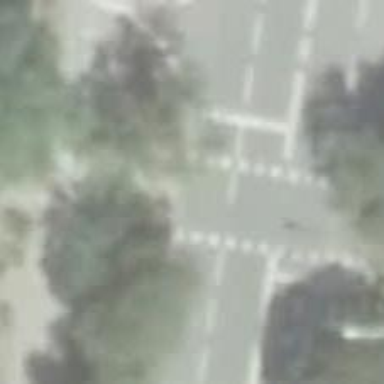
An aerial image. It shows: Road crossing with traffic signals.